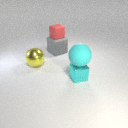
large gray rubber cube behind small cyan metal cube